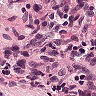
Metastatic tissue present: no